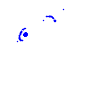
Particle: electron